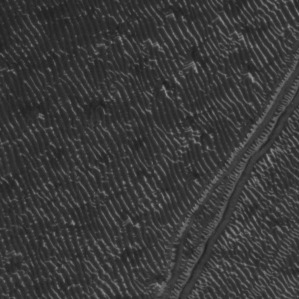
Label: frost